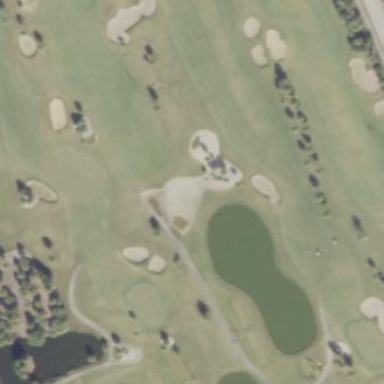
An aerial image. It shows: Golf bunker filled with sandy terrain.